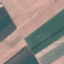
Label: AnnualCrop